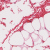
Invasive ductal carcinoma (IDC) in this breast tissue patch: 0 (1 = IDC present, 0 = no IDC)